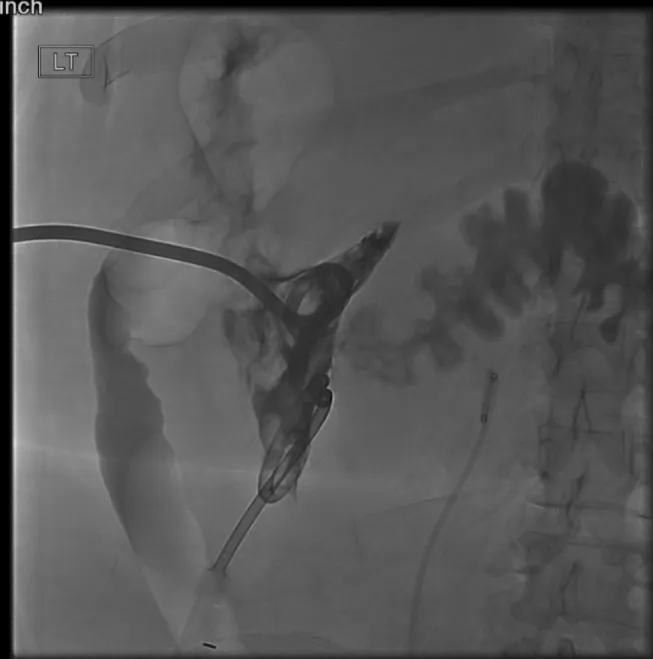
Interventional radiology drain placement showing a fistula from the left subcapsular renal abscess to the proximal descending colon.
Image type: radiology (x_ray)